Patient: sex M, age 23
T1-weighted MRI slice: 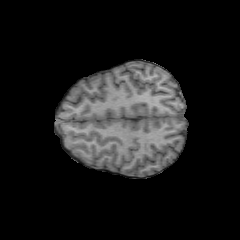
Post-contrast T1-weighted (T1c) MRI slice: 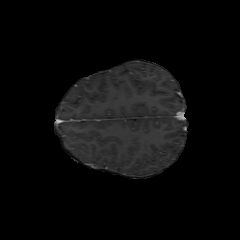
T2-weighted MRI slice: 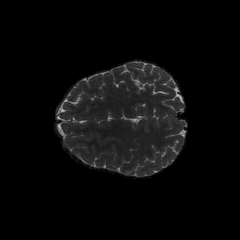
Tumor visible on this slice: no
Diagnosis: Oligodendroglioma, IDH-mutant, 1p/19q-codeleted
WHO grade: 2